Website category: auto
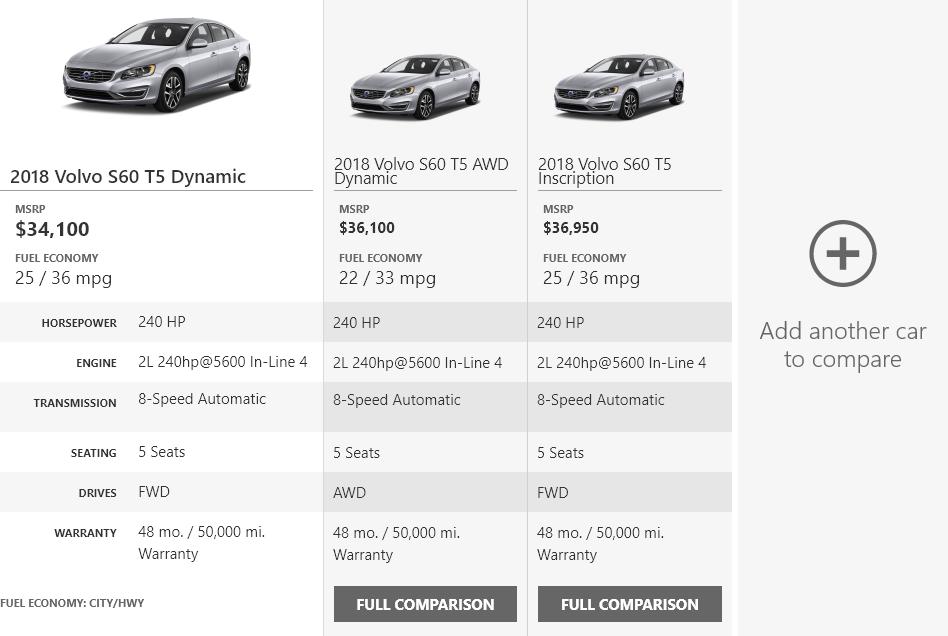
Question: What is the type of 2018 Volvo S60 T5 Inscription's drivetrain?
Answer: FWD

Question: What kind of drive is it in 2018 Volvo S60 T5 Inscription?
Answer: FWD

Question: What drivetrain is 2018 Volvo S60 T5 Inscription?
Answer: FWD

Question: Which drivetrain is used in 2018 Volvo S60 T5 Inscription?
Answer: FWD

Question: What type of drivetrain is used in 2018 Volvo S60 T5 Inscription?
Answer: FWD

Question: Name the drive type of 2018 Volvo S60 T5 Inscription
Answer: FWD

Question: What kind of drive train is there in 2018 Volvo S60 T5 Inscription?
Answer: FWD

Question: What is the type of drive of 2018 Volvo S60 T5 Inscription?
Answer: FWD

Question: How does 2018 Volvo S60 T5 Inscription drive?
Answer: FWD

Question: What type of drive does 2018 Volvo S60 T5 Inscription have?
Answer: FWD

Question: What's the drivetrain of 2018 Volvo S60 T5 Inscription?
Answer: FWD

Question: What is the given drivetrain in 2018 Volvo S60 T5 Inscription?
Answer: FWD

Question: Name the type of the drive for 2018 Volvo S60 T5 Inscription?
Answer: FWD

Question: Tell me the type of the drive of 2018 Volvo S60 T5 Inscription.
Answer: FWD

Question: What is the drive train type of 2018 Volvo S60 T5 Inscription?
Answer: FWD

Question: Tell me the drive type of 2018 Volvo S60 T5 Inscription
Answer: FWD

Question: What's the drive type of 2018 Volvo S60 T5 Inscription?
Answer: FWD

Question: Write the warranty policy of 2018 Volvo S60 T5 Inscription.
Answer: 48 mo. / 50,000 mi. Warranty

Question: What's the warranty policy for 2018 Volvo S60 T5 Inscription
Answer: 48 mo. / 50,000 mi. Warranty

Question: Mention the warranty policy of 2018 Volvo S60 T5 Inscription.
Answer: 48 mo. / 50,000 mi. Warranty

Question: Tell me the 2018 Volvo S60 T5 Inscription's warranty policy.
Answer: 48 mo. / 50,000 mi. Warranty